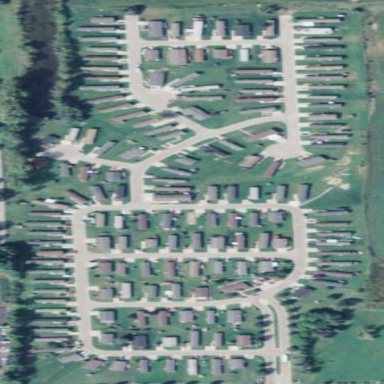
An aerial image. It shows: Residential area with mobile homes.